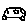
Label: car